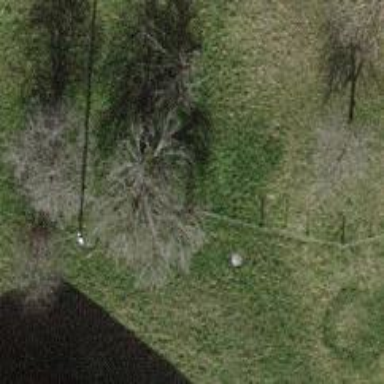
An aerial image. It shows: Beautiful tree in nature.